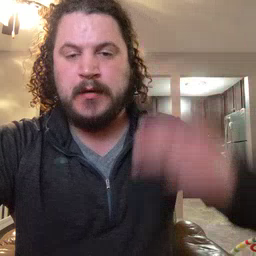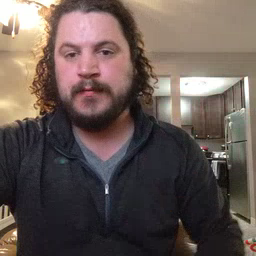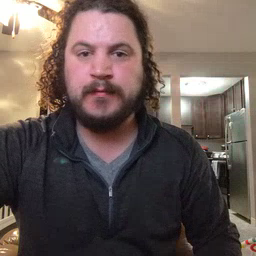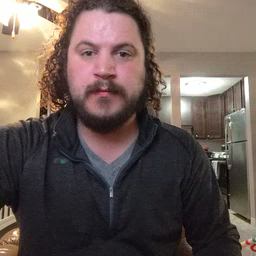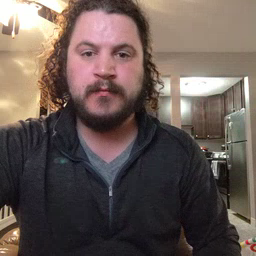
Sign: high